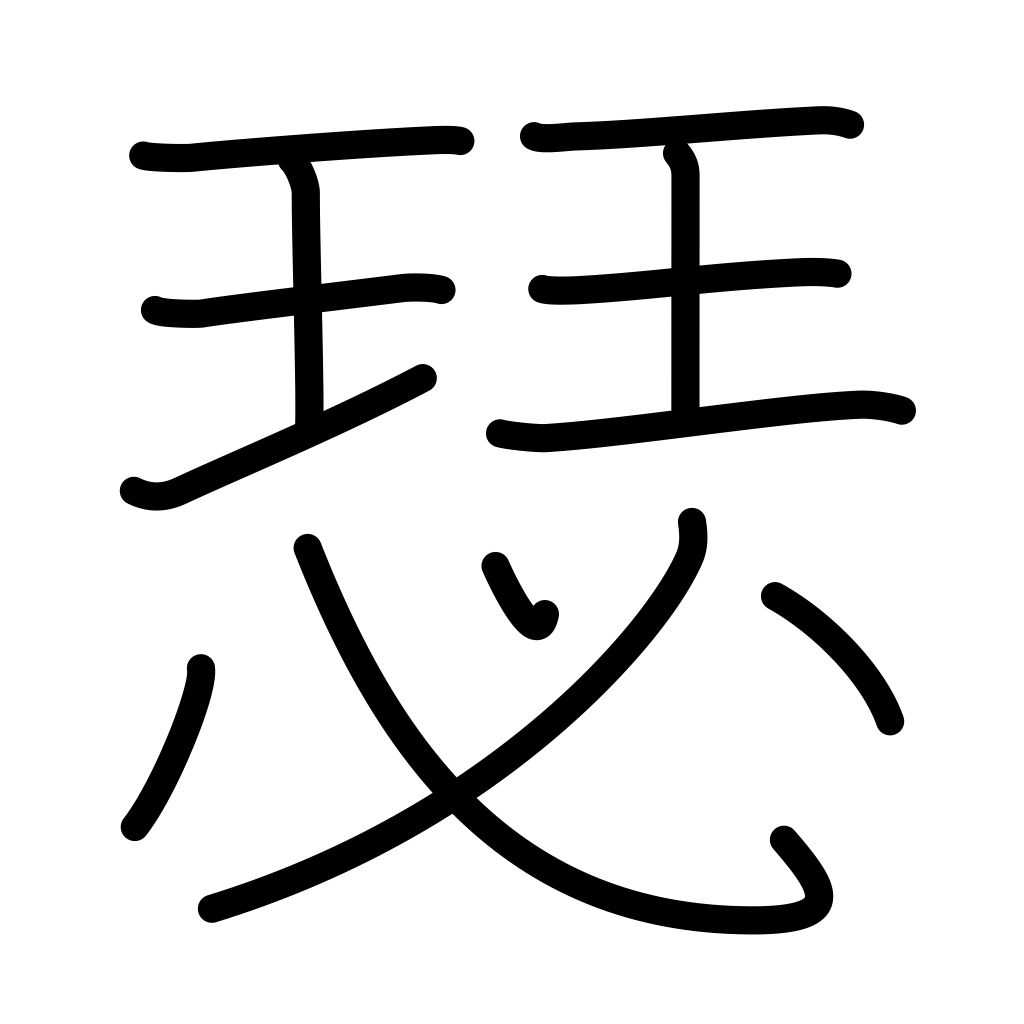
Meaning: large koto